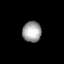
Tissue: prostate
Cell type: Fibroblasts
Senescence score: 0.7287
Nuclear area (px): 380
Mean DAPI intensity: 162.25